Question: I have a dataset that I'm representing as a stacked bar chart. I want to order each series by it's value (See image)

The ordering works as expected in the first column, however proceeding columns maintain the order of the last, regardless of their value.
Is this possible in SSRS? Im current sorting the series by value.
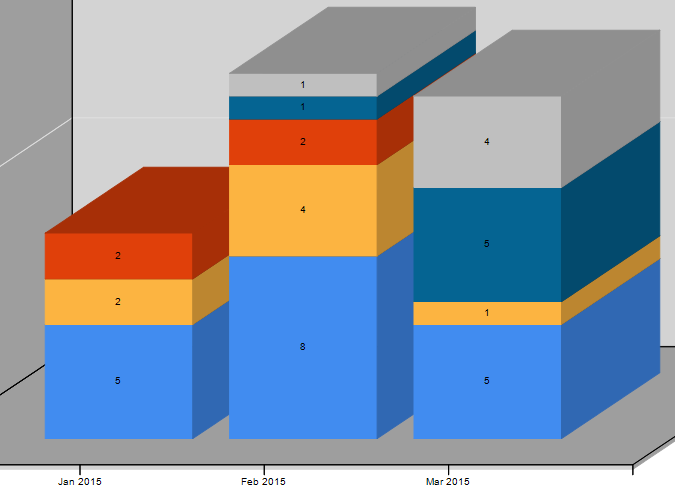
Answer: Thanks for your responses. I fixed the issue by utilising the following SQL to seperate each category group to have its own order.
'''
SELECT Row_number()
OVER (
partition BY createddate
ORDER BY Count(loggedrecid)) AS Col_group,
Count(loggedrecid),
createddate,
ownerteam
FROM @allrequests
WHERE faculty IN ( @faculty )
GROUP BY createddate,
ownerteam
ORDER BY createddate ASC
'''

I then added Col_group as the Series group and ordered it by Col_group

All working as expected! Thanks for the assistance.